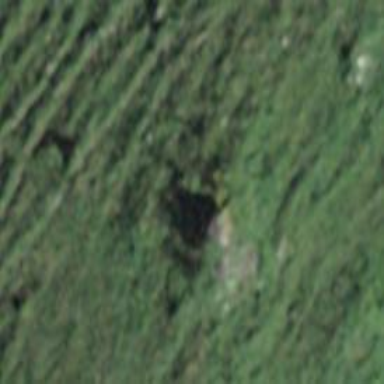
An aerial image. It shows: Single tag "natural: tree."